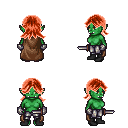
a pixel art fantasy rpg character, female body template, orc, green skin, brown cape, metal pants, red loose hair, metal gloves, black shoes, dagger, four views (front, back, left, right), 2x2 character sprite sheet, small pixel art, hard edges, no anti-aliasing